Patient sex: M
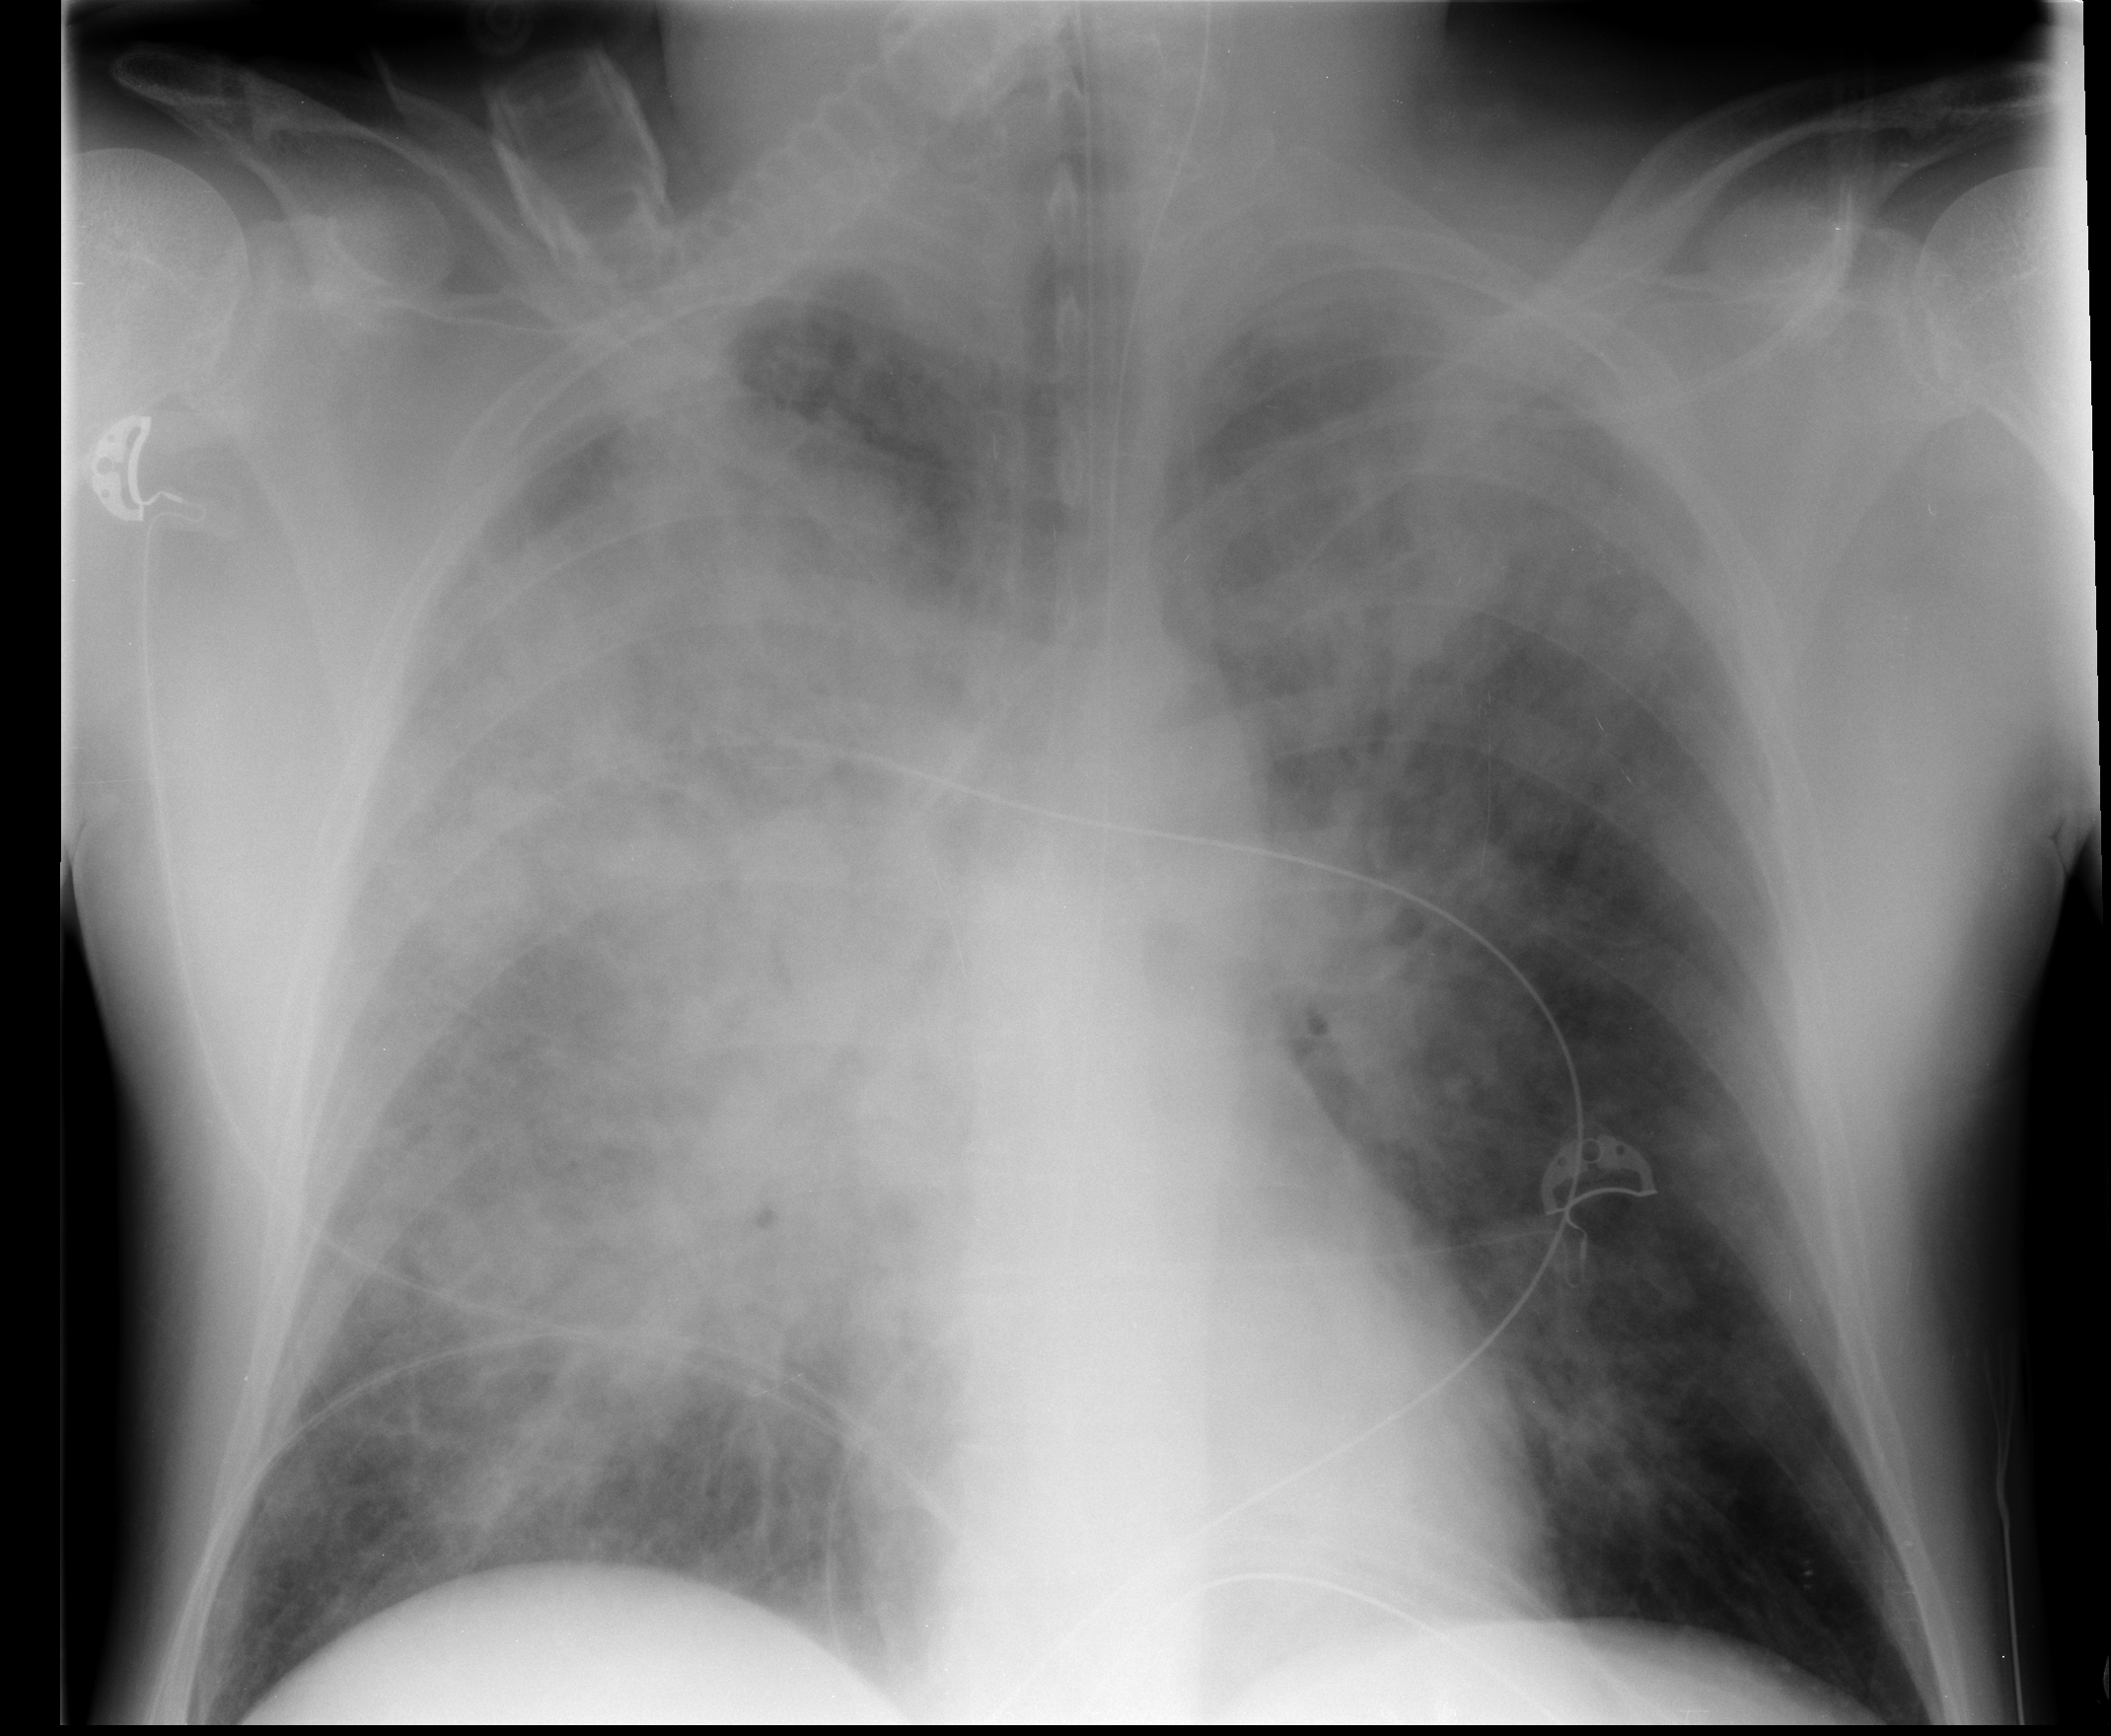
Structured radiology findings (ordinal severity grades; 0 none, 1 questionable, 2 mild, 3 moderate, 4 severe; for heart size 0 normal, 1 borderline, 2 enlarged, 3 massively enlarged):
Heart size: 0
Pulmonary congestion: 3
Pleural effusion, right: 0
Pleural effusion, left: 0
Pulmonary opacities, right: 4
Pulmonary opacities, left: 3
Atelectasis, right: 4
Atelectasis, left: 3